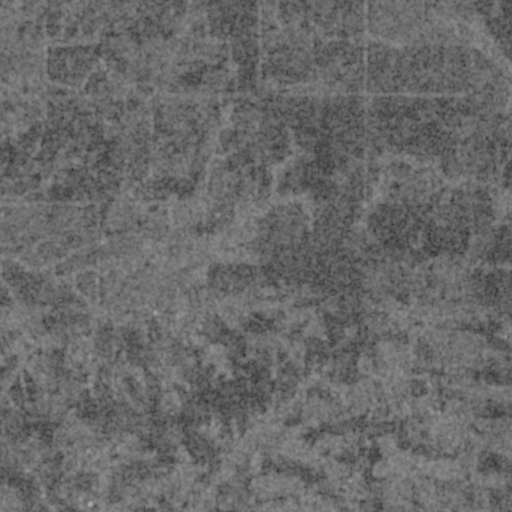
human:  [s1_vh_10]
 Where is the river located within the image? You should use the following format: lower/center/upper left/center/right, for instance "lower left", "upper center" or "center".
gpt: The river is located in the right of the image.
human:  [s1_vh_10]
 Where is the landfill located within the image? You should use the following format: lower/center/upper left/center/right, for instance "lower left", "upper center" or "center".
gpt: There is no landfill in the image.

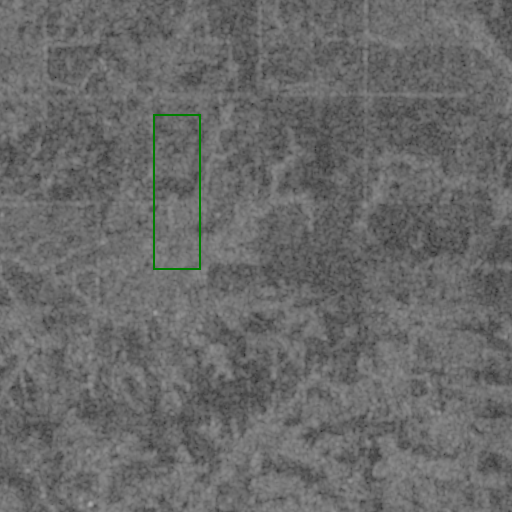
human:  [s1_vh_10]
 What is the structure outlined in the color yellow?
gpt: There is no yellow outline.
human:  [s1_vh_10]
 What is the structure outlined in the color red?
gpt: There is no structure outlined in red.